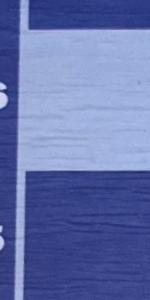
Label: Empty